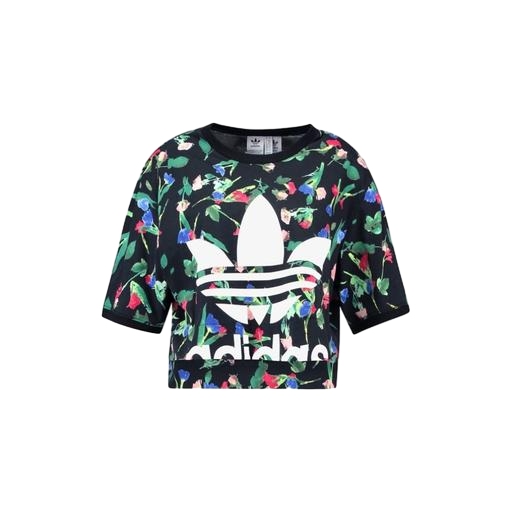
mid t-shirt, multicolor crop tee, black flower-print tee, white background